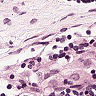
Metastatic tissue present: no